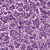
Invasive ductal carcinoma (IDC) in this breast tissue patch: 1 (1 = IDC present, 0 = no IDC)